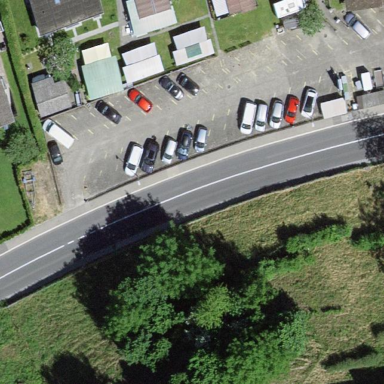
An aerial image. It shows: Parking area with surface.